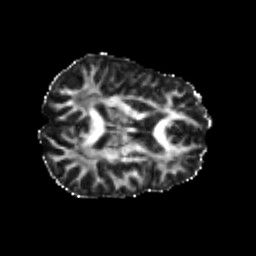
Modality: FA
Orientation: axial
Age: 24
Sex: female
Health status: healthy
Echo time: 0.074 s